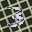
Label: 3